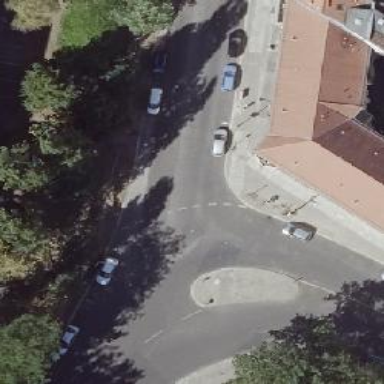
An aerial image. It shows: Tertiary dual carriageway with asphalt surface. There is parking lane on the right side.